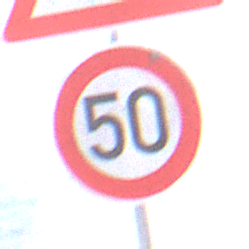
Verkehrszeichen: Geschwindigkeit50
Zusatzzeichen oben: ViehtriebRechts
Umgebung: Outdoor, Nature
Tageszeit: Midday
Wetter: PartlyCloudy
Licht: Natural
Jahreszeit: NotSpecified
Kontrast: HighContrast